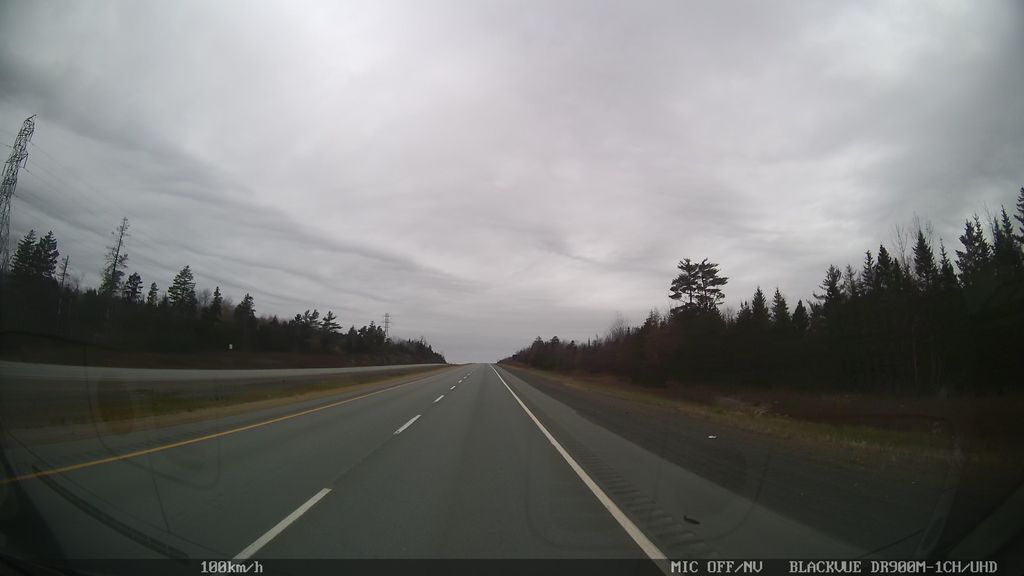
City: halifax